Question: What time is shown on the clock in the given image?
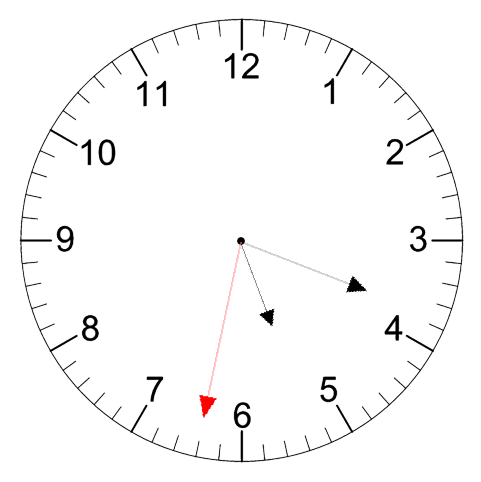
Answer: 05:18:32